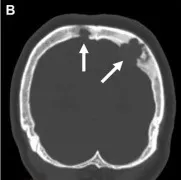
Computed tomography (CT) and magnetic resonance (MR) images of multicentric angiosarcomas of bone. , accompanied by soft tissue lesions (long arrows), with the largest measuring approximately 3.6 x 2.7 x 2.0 cm, protruding into the epidural space.
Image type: radiology (ct)